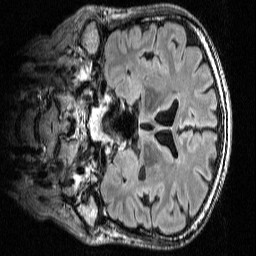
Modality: FLAIR
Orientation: coronal
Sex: male
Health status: ill
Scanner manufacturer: siemens
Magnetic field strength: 3 T
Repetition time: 7 s
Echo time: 0.372 s